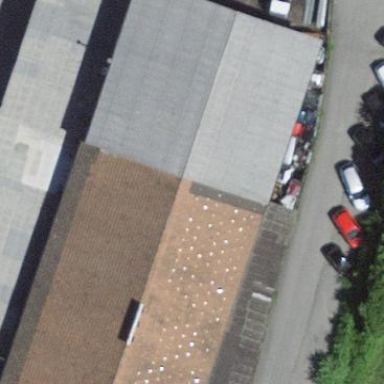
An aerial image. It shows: Industrial building.